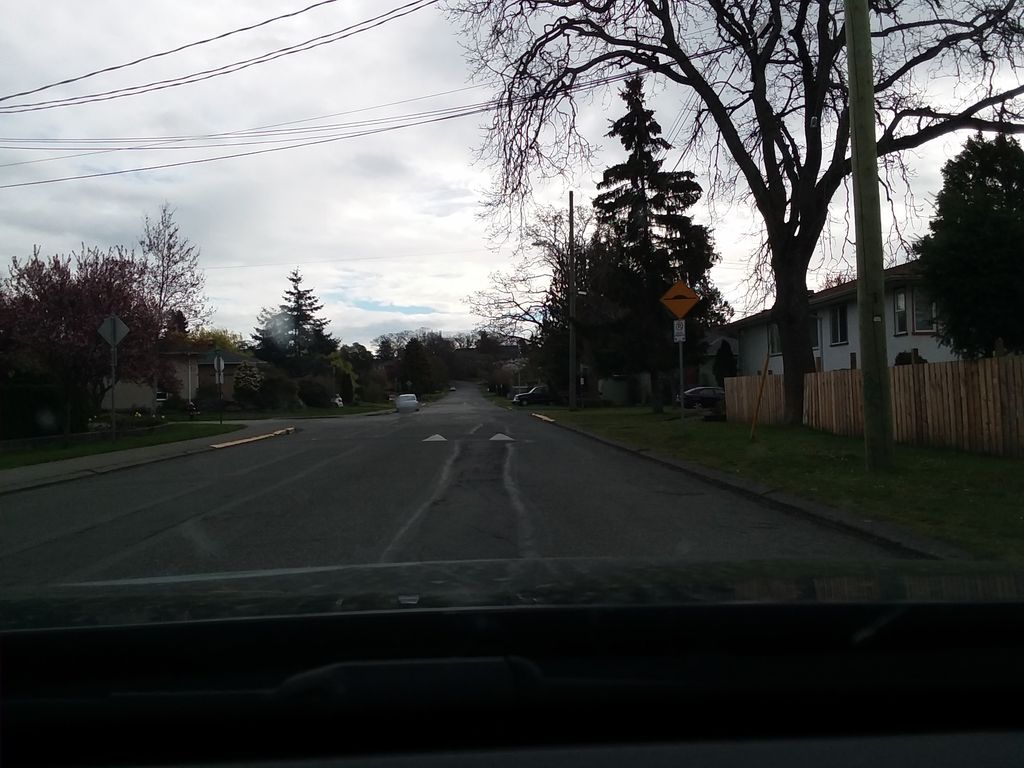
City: victoria